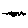
Label: fish